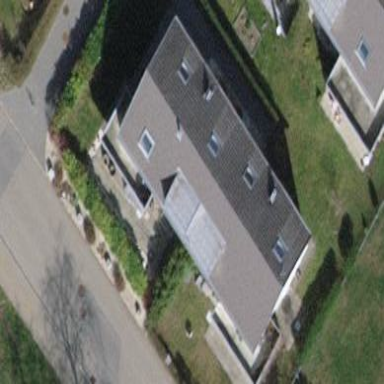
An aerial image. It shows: Gabled house with gray roof.